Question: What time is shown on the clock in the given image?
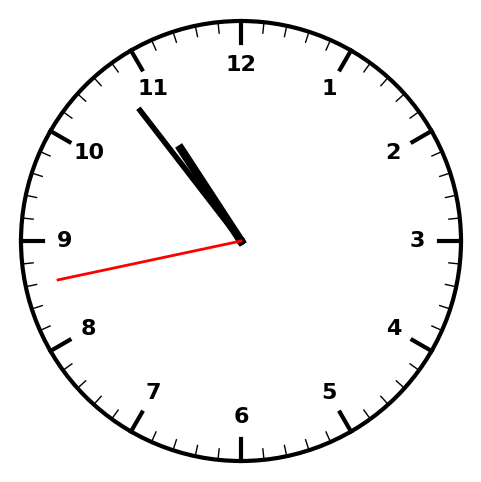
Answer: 10:53:43